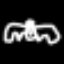
Label: angel